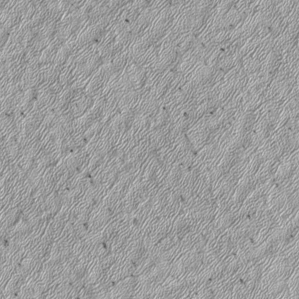
Label: frost